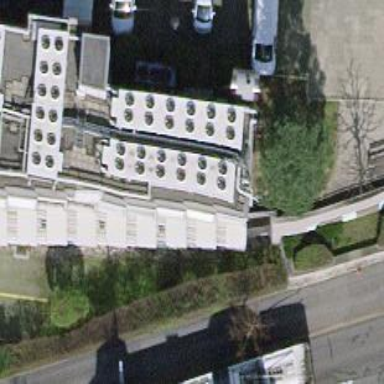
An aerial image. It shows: Hospital building.